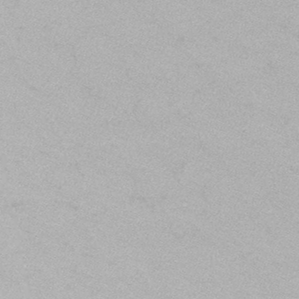
Label: frost